Aerial crown-view tile of a tropical tree (Barro Colorado Island, Panama), acquired 20250818:
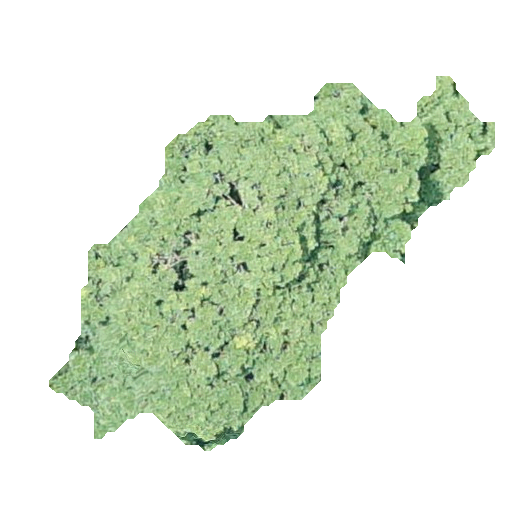
Species: Virola surinamensis
GBIF accepted scientific name: Virola surinamensis
Crown area: 123.715 m²